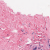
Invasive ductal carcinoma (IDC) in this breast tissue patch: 0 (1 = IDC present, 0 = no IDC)